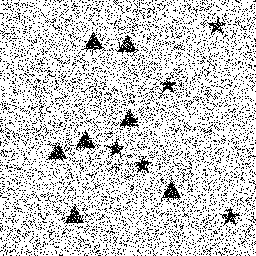
Squares: 0
Triangles: 7
Stars: 5
Total shapes: 12